Question: I created ontology in protege. I have some dataTypeProperties of which ranges are set as integer, dateTime and string.
In my java application i am using Jena api to write onto owl files, i am handling dataTypeProperties with this single method.:
'''
public void setDataTypeProperty(String resourceURI, String propertyName, String propertyValue)
{
if (resourceURI==null)
return;
Model model = ModelFactory.createDefaultModel();
//read model from file
InputStream in = FileManager.get().open(inputFileName);
if (in == null)
{
throw new IllegalArgumentException( "File: " + inputFileName + " not found");
}
model.read(in, "");
try {
in.close();
} catch (IOException e) {
// TODO Auto-generated catch block
e.printStackTrace();
}
// Add property to Model
Resource resource = model.createResource(resourceURI);
resource.addProperty(model.createProperty(baseURI+propertyName), model.createLiteral(propertyValue));
//Writing model to file
try {
FileWriter out = new FileWriter( inputFileName );
model.write( out, "RDF/XML-ABBREV" );
out.close();
} catch (IOException e) {
// TODO Auto-generated catch block
e.printStackTrace();
}
}
'''
After writing to owl file, it looks like this:
'''
....
<File rdf:about="http://www.semanticweb.org/administrator/ontologies/2014/2/untitled-ontology-5#677f5c75-7527-45e2-8430-829466027034">
<filePeakLocation>ismaila swabi</filePeakLocation> //String Datatype
<filePeakDay>6</filePeakDay> //Integer Datatype
<fileLastAccessed>2014-07-26T13:17:49</fileLastAccessed> //dateTime
<created>2014-07-26T13:17:27</created> //dateTime
<hasPath>/examples/run.sh</hasPath> //String Datatype
<fileAccessedLocation>ismaila swabi_atTime_2014-07-26T13:17:49</fileAccessedLocation>
<filePeakHour>13</filePeakHour> //Integer
</File>
....
'''
The problem is that now if I open my owl file in protege and run reasoner (Fact++), it popups errors as below:

All the errors shown by reasoner are of properties having ranges of integer or dataTime datatypes. Properties with ranges gives no error.
Can someone points out the reason of the errors?
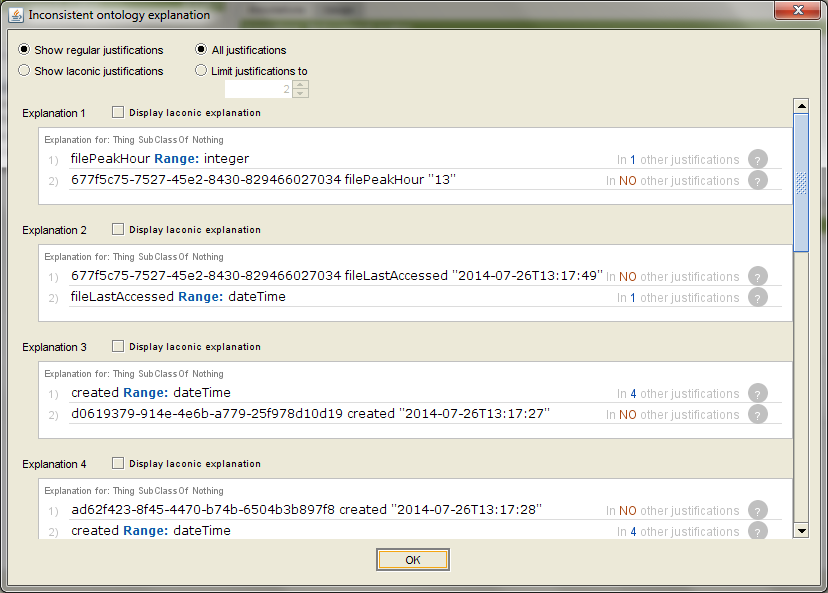
Answer: I am pretty sure that the problem is that you are using this single function 'public void setDataTypeProperty()' for writing strings, integers, and dateTime. Your function writes all values as plain literal. you should check <URL>
In jena try 'model.createTypedLiteral(arg0)'